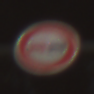
Verkehrszeichen: Ueberholverbot
Umgebung: Outdoor, Nature
Tageszeit: MorningAfternoon
Wetter: Clear
Licht: Natural
Jahreszeit: NotSpecified
Kontrast: HighContrast